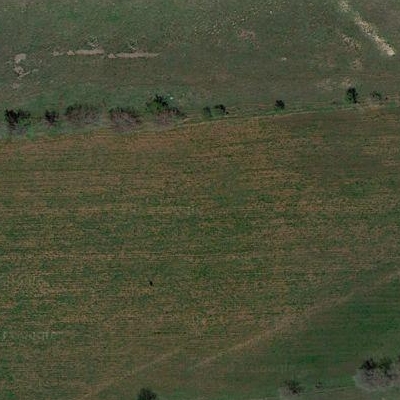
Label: aGrass